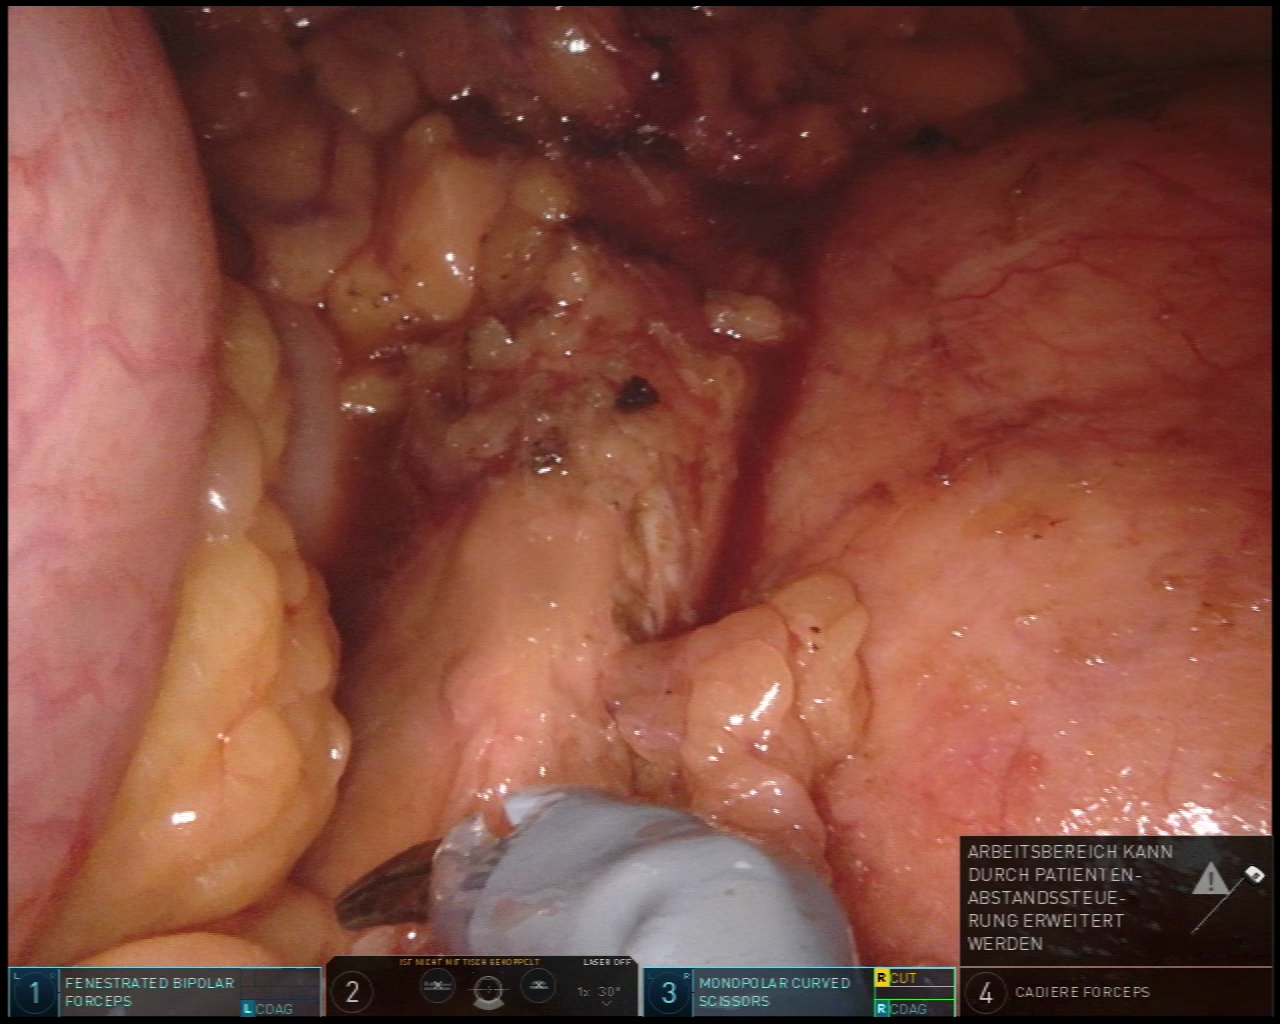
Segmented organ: stomach
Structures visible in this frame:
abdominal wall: yes
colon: yes
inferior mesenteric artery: no
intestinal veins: no
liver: no
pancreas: yes
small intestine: no
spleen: no
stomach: yes
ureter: no
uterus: no
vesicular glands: no